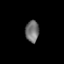
Tissue: prostate
Cell type: T cells
Senescence score: 0.3555
Nuclear area (px): 283
Mean DAPI intensity: 114.428